【题型】解答题　【知识点】立体几何　【难度】easy
如图，棱长为 2 的正四面体$ABCD$中，$E,F$分别是棱$AD,CD$的中点，$O$是点$A$在平面$BCD$内的射影。

(1) 求证：直线$EF\parallel$平面$ABC$；
(2) 求三棱锥$A-BCD$的体积；
(3) 求二面角$B-EF-D$的大小。
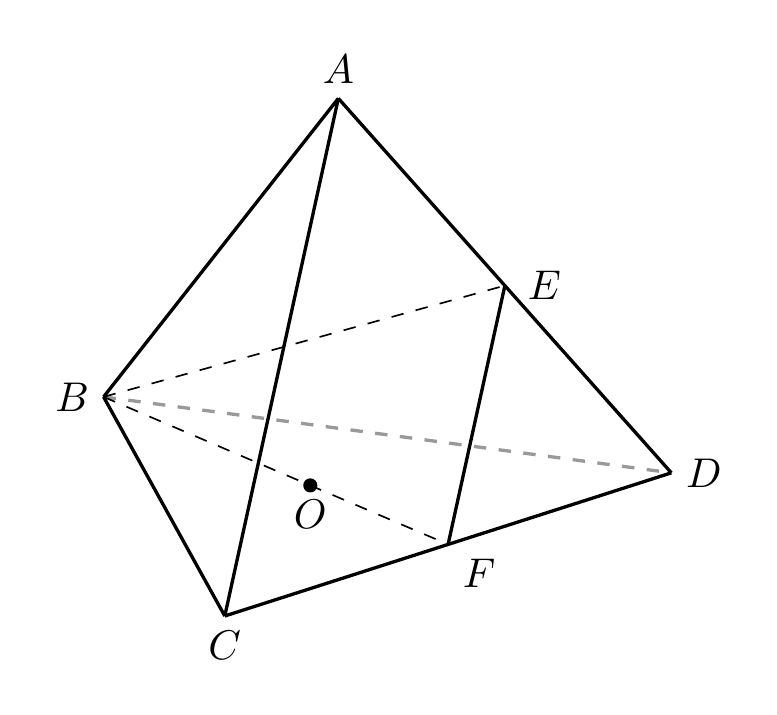
【解答】
\textbf{【答案】}
(1) 证明见解析；
(2) $\frac{2\sqrt{2}}{3}$；
(3) $\pi - \arccos\frac{\sqrt{33}}{33}$。

\textbf{【知识点】} 锥体体积的有关计算、证明线面平行、求二面角。

\textbf{【分析】}
(1) 根据线面平行的判定定理即可证明直线$EF\parallel$平面$ABC$；
(2) 根据射影定义求出三棱锥的高，再用锥体体积公式即可求得结果；
(3) 先根据二面角定义求出$\angle BHD$即为所求的二面角，再用余弦定理即可求角。

\textbf{【详解】}
(1) 因为$E,F$分别是直线$AD,CD$的中点，
所以$EF\parallel AC$，又$EF\not\subset$平面$ABC$，$AC\subset$平面$ABC$，
故直线$EF\parallel$平面$ABC$。

(2) 由题意可知$BO=\frac{2}{3} \cdot \frac{\sqrt{3}}{2} \cdot 2^2=\frac{2\sqrt{3}}{3}$，$AO=\sqrt{2^2-\left(\frac{2\sqrt{3}}{3}\right)^2}=\frac{2\sqrt{6}}{3}$，
则三棱锥$A-BCD$的体积为$\frac{1}{3} \times \frac{\sqrt{3}}{4} \times 2^2 \times \frac{2\sqrt{6}}{3}=\frac{2\sqrt{2}}{3}$。

(3) 取$EF$的中点为$H$，连接$BH,DH$。

因为四面体棱长均为 2，故三角形$ABD$，三角形$ACD$均为等边三角形，
因为$E,F$是棱$AD,CD$的中点，所以三角形$DEF$为等边三角形，
$\therefore BH\perp EF$，$DH\perp EF$，且$EF=1$，$BE=BF=\sqrt{3}$，
所以$\angle BHD$即为所求的二面角。

所以$BH=\sqrt{3-\frac{1}{4}}=\frac{\sqrt{11}}{2}$，$DH=\frac{\sqrt{3}}{2}$，
则
\[
\cos\angle BHD = \frac{BH^2 + HD^2 - BD^2}{2\cdot BH\cdot HD} = \frac{\frac{11}{4}+\frac{3}{4}-4}{2\times\frac{\sqrt{11}}{2}\times\frac{\sqrt{3}}{2}} = -\frac{\sqrt{33}}{33},
\]
由图观察，二面角$B-EF-D$为钝二面角，
则二面角$B-EF-D$的大小为$\pi - \arccos\frac{\sqrt{33}}{33}$。

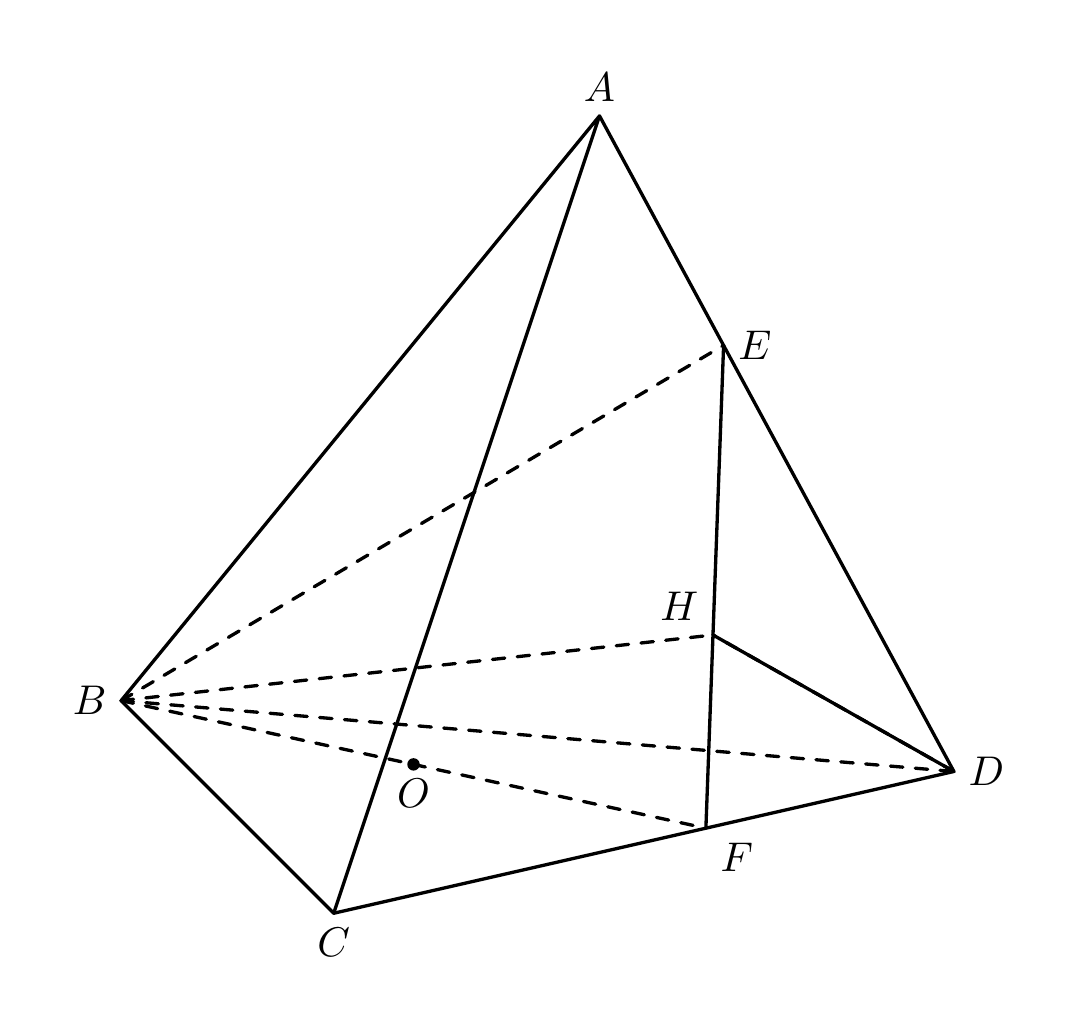